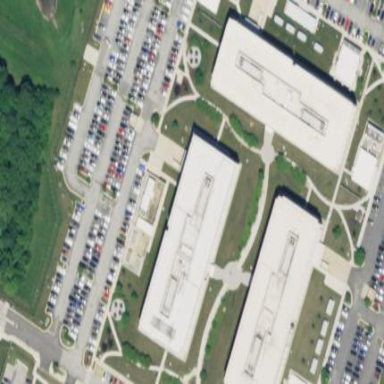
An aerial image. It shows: Government office building.